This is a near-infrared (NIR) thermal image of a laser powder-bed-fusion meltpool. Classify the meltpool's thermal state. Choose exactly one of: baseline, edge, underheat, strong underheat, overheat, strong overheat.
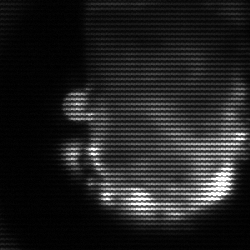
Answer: baseline